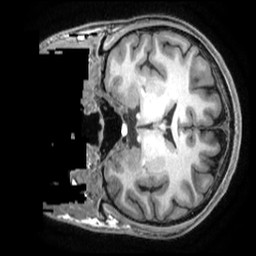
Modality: T1w
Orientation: coronal
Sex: male
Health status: healthy
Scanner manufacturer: ge